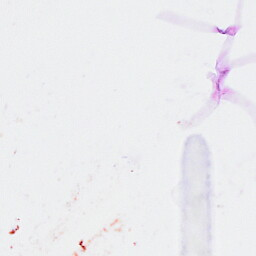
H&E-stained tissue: Breast